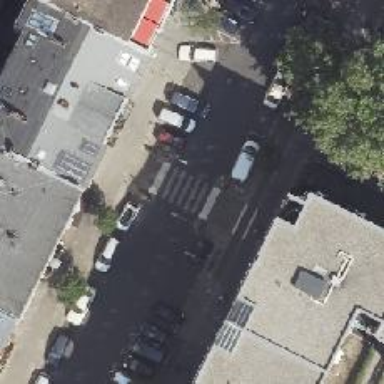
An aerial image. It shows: Marked zebra crossing with kerb extensions on both sides of the road.